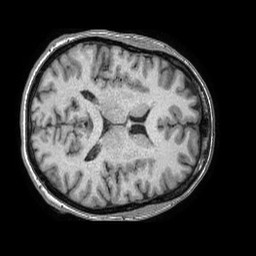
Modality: T1w
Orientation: axial
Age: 40
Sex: female
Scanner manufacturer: philips
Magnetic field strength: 1.5 T
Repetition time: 0.00755 s
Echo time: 0.003429 s